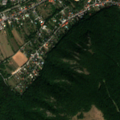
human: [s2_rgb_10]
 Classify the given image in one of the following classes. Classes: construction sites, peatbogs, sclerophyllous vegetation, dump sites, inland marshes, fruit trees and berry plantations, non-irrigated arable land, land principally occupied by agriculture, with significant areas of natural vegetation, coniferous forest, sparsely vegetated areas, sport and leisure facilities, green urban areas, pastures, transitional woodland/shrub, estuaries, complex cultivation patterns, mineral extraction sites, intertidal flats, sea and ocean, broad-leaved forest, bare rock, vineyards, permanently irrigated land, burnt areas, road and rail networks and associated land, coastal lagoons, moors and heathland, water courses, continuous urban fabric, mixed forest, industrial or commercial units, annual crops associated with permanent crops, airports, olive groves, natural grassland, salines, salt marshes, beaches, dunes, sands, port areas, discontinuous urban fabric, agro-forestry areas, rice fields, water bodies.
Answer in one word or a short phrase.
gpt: discontinuous urban fabric, land principally occupied by agriculture, with significant areas of natural vegetation, broad-leaved forest, natural grassland